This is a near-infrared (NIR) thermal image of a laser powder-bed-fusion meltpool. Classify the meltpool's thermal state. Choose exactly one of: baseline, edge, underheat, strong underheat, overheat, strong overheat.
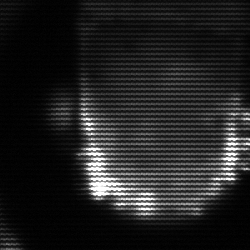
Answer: baseline